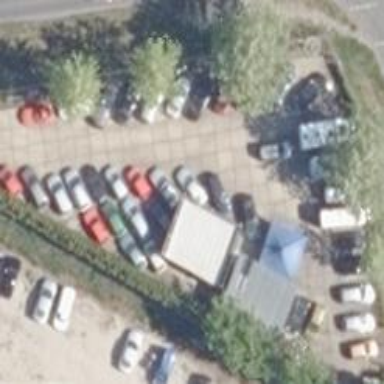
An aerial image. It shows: Shop that sells cars.